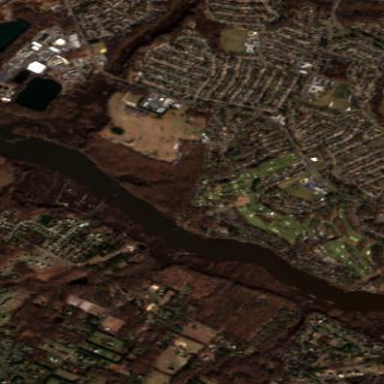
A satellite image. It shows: Golf course.